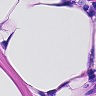
Metastatic tissue present: no